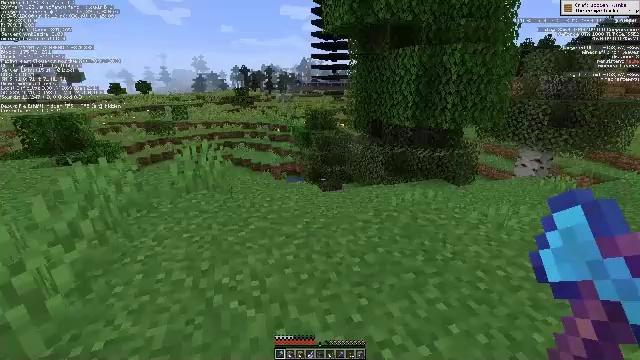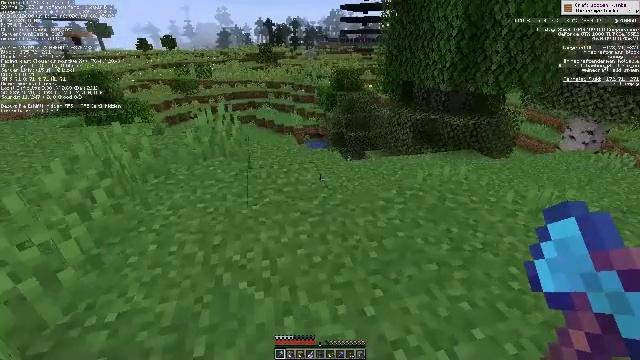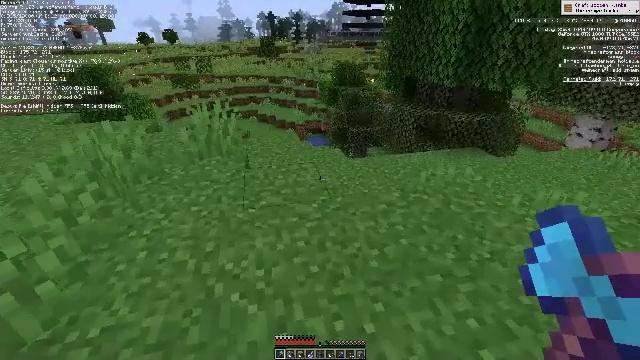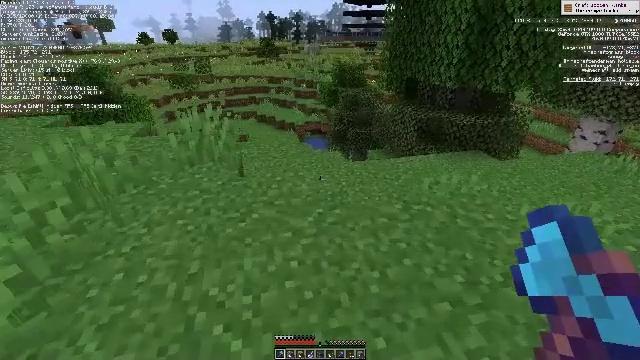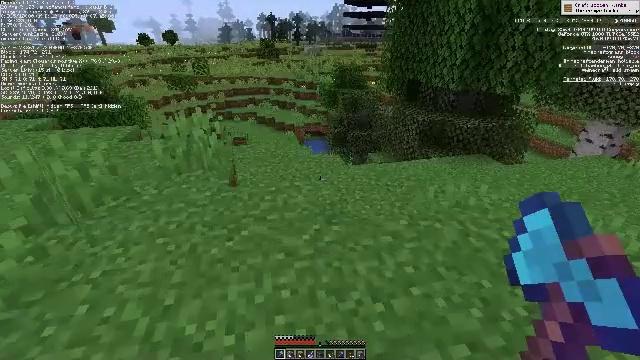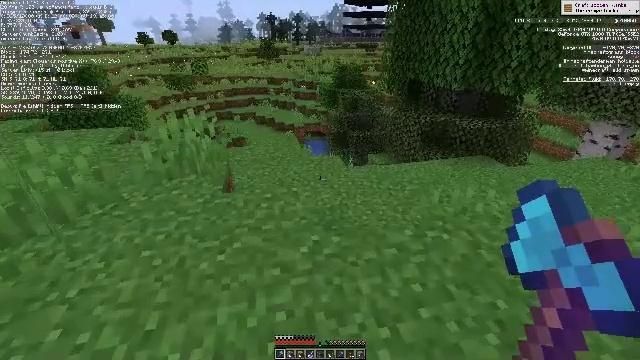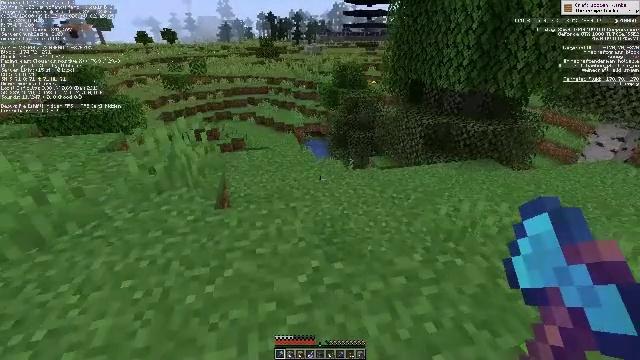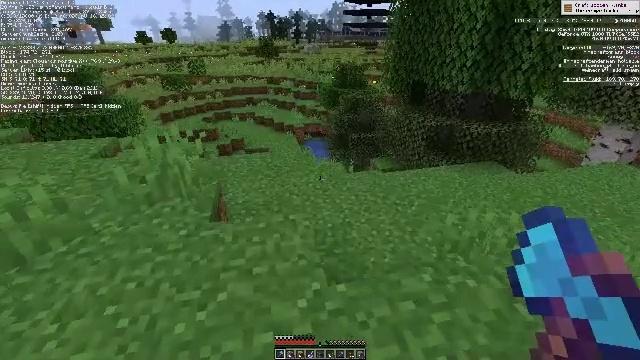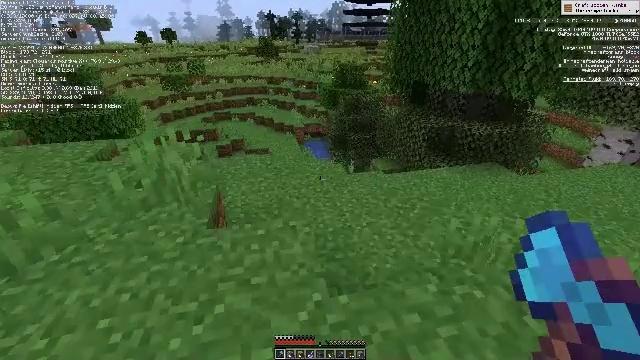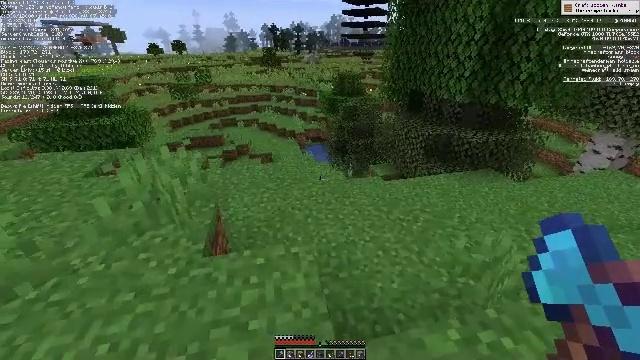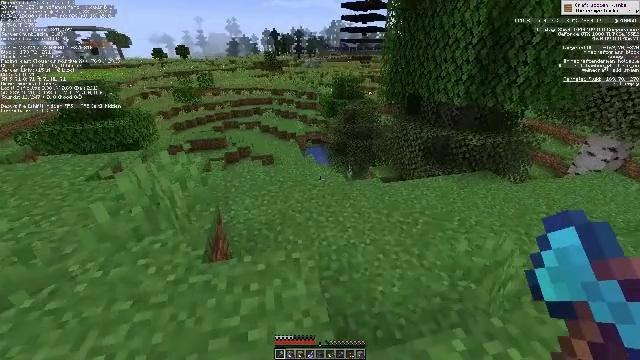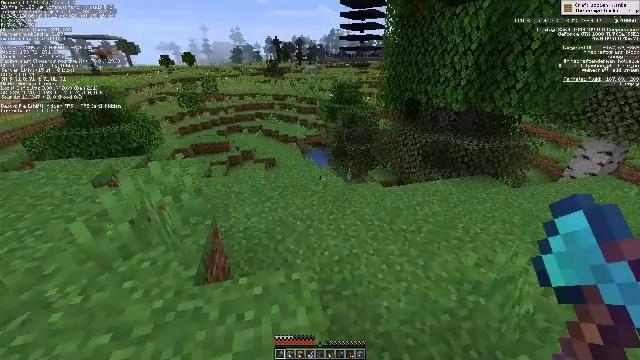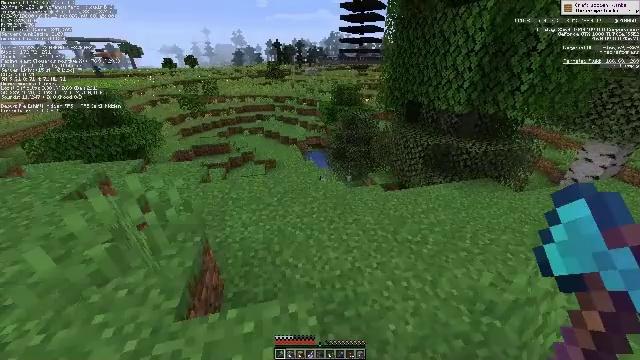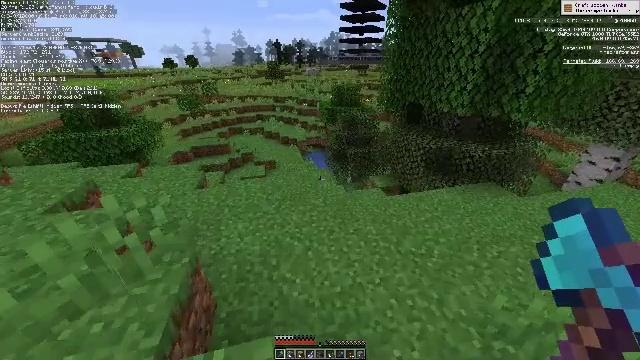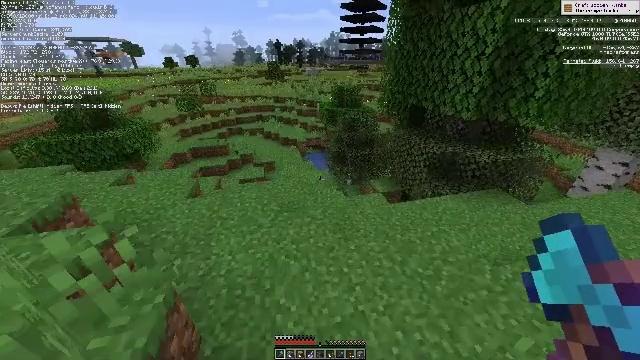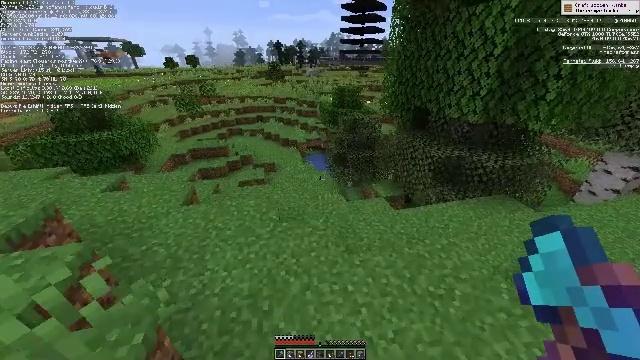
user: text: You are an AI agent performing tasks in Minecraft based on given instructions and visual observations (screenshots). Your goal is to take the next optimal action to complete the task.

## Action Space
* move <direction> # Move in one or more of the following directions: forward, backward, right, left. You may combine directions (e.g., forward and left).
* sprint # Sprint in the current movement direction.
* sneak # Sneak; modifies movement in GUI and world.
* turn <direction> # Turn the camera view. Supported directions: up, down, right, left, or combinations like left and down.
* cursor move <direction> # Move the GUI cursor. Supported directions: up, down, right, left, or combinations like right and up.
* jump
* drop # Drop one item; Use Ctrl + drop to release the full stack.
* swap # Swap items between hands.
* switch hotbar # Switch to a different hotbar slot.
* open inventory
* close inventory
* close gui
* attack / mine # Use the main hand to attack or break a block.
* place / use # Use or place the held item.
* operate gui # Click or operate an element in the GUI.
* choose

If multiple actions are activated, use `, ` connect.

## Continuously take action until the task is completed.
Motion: motion action
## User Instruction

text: Collect some oak leaves.
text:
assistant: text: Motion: move forward, turn left and down
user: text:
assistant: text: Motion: move forward, turn down
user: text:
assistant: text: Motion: move forward
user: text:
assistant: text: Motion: move forward
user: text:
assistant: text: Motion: move forward
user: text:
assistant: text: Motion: move forward
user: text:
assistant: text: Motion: move forward
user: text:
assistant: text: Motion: move forward, sprint
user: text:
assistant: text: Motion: move forward, sprint
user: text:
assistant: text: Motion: move forward, sprint
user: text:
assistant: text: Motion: move forward
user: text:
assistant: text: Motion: move forward
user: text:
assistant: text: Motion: move forward
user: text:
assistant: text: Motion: move forward
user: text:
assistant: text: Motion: move forward and move left
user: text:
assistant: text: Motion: move forward and move left
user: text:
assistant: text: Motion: move forward and move left
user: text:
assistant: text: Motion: move forward and move left
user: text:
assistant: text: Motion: move forward and move left
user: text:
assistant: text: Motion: move forward and move left
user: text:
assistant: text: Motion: move forward and move left
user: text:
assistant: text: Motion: move forward and move left
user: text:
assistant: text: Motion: move forward and move left
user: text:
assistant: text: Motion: move forward and move left
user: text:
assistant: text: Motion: move forward and move left, turn right and up
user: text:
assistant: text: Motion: move forward and move left, turn right and up
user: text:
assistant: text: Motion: move forward and move left, turn right and up
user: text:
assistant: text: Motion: move forward and move left, turn right and up
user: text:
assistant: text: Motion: move forward and move left, turn right and up
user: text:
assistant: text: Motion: move forward and move left, turn right and up